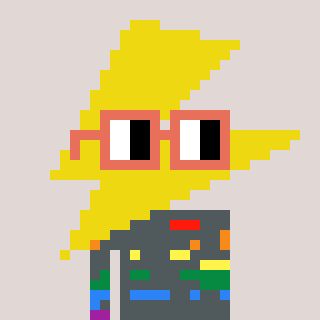
a pixel art character with square orange glasses, a lightning bolt-shaped head and a redpinkish-colored body on a warm background